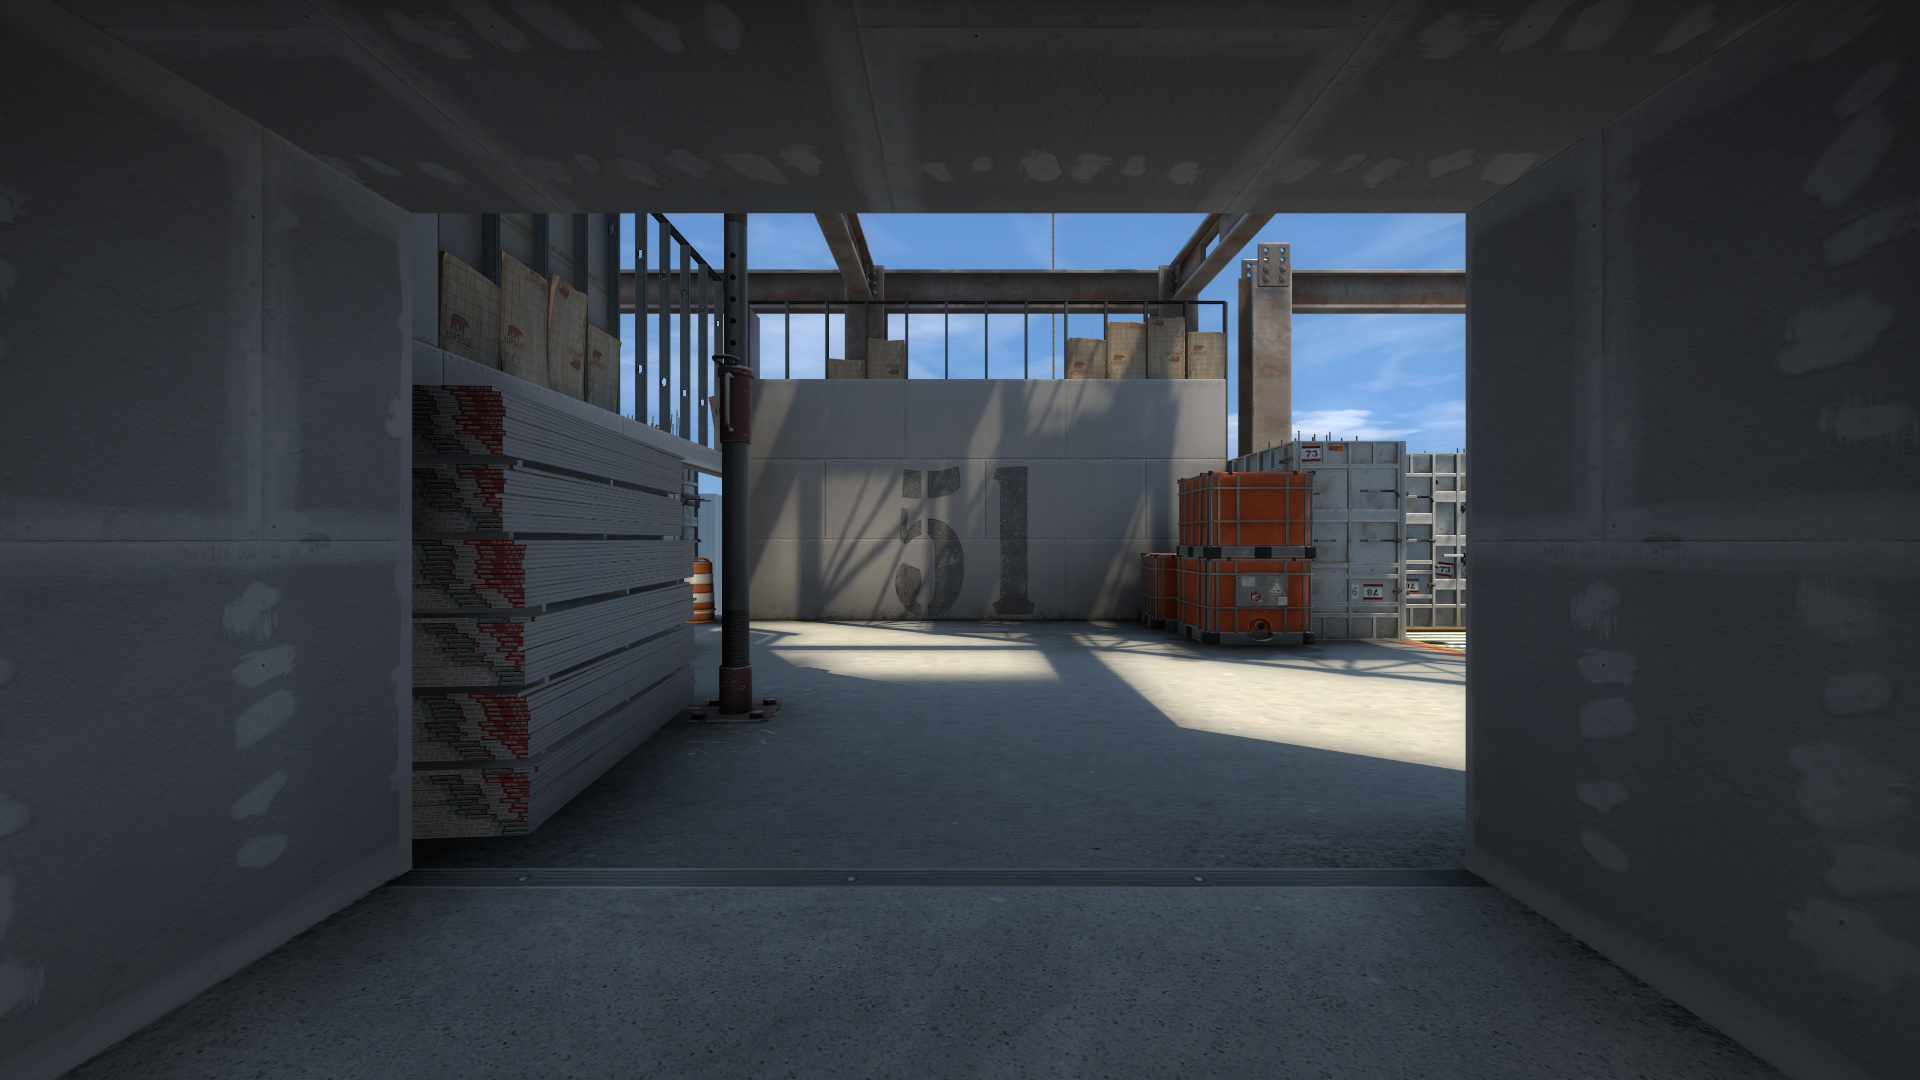
Map: de_vertigo